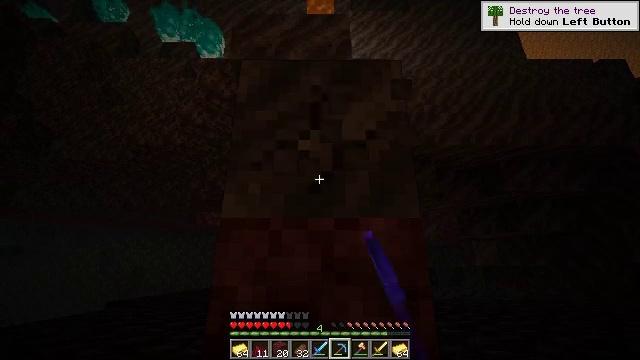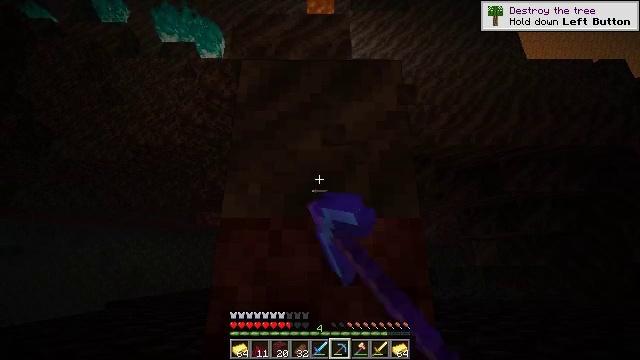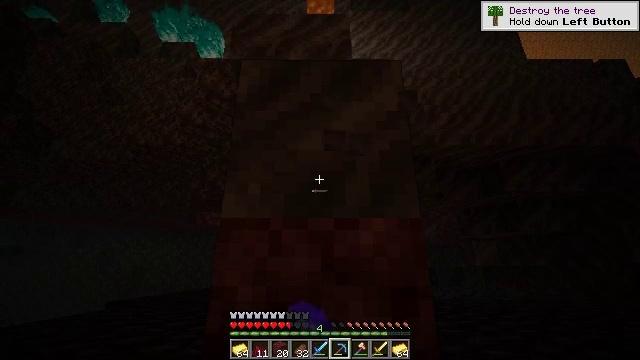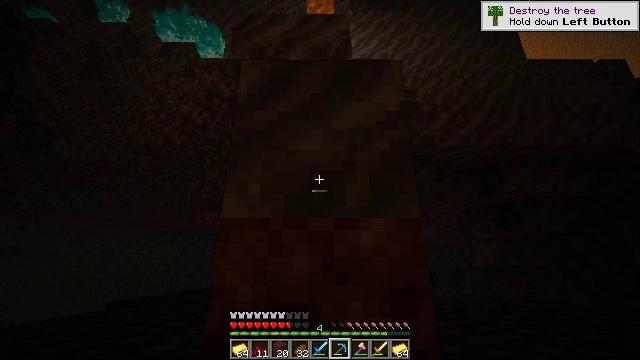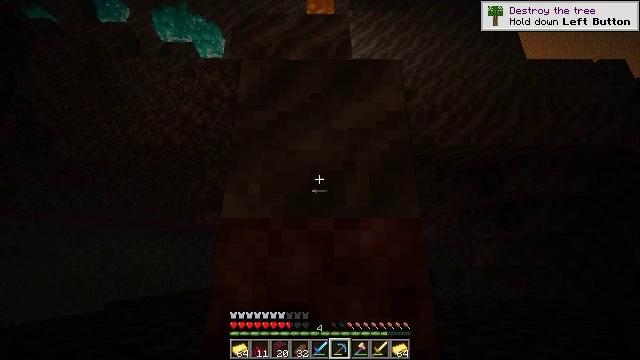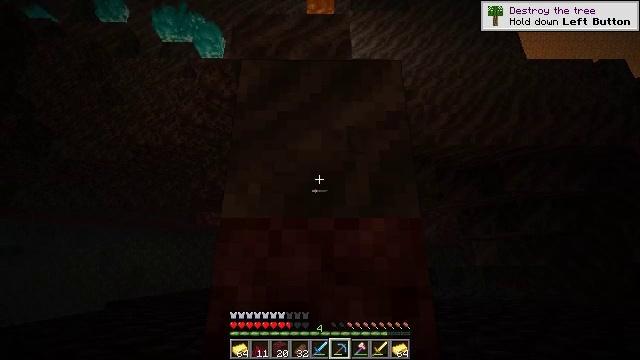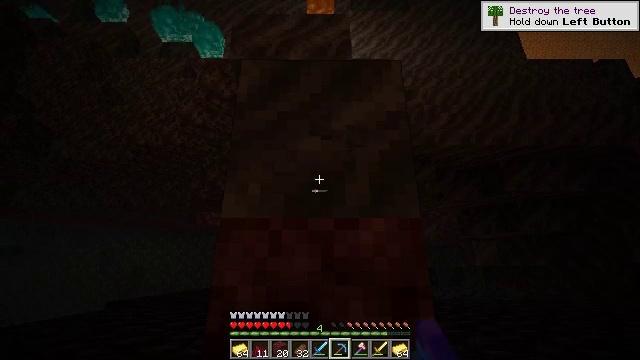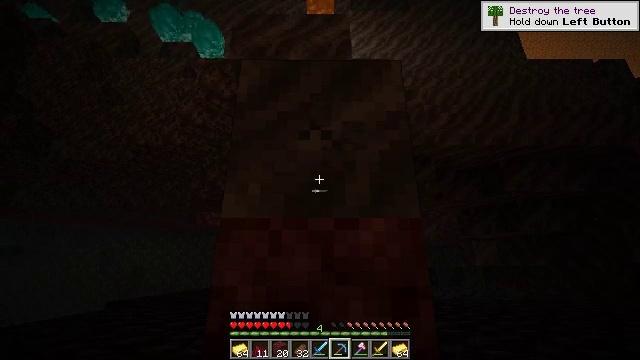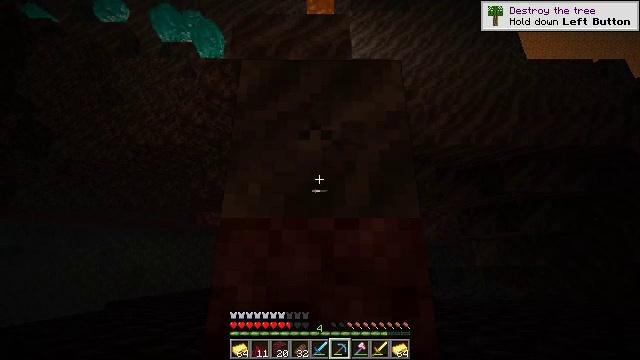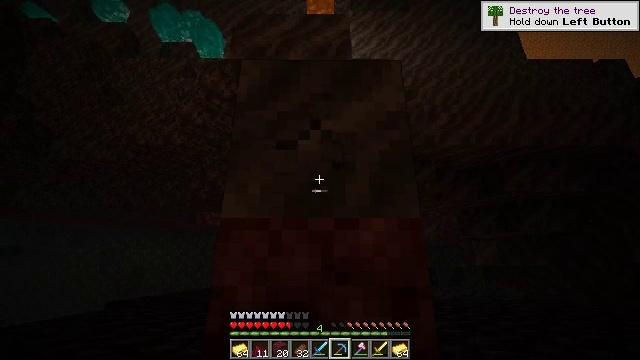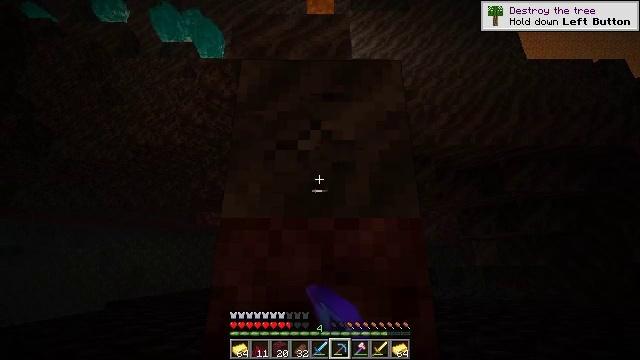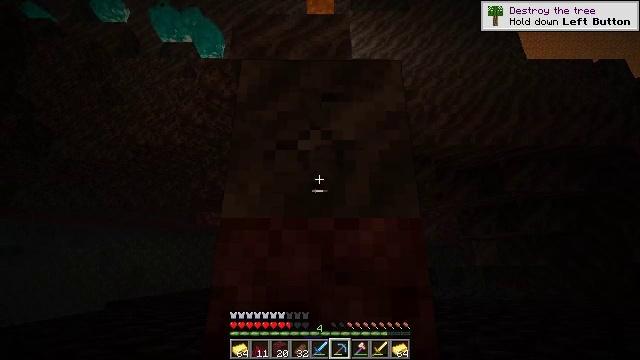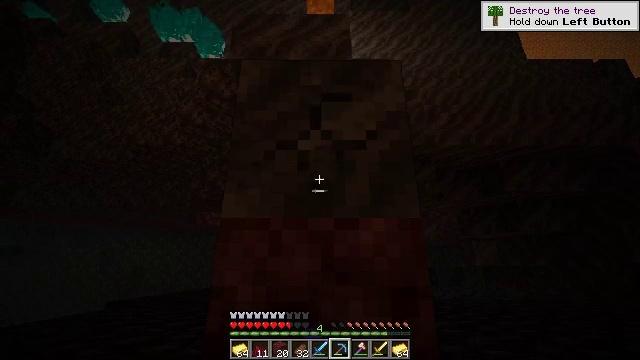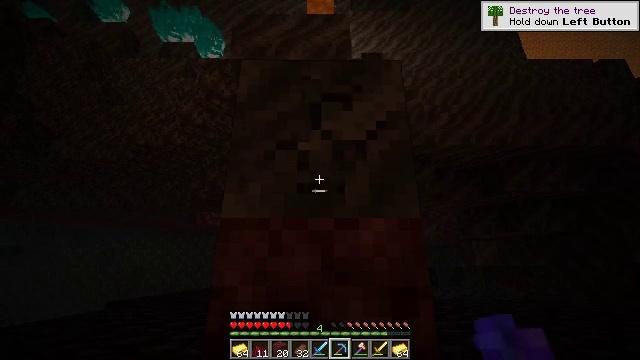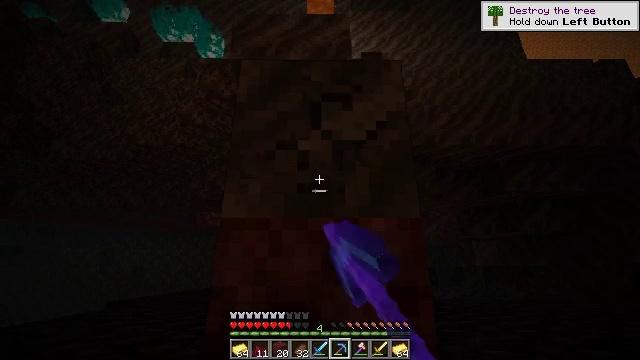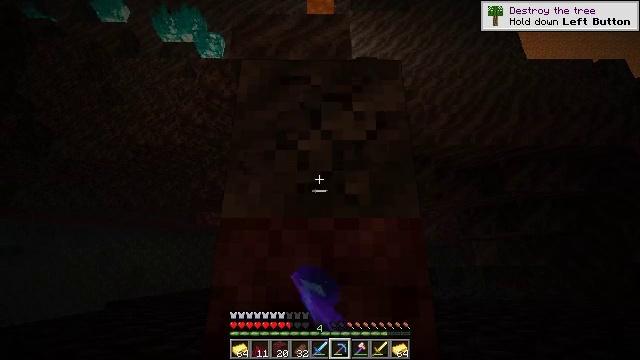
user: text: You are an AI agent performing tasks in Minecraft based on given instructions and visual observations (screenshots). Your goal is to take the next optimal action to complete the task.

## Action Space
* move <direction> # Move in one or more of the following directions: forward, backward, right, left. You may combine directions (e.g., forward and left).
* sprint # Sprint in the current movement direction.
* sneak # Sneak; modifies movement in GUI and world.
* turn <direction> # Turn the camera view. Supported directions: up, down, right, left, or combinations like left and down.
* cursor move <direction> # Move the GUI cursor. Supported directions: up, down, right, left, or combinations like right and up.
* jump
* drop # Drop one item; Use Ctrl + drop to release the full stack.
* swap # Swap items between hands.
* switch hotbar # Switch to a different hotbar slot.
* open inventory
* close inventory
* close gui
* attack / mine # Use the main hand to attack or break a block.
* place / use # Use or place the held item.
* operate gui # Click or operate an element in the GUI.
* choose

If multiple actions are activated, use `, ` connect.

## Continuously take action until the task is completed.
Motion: motion action
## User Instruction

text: Collect soul soil from the ground.
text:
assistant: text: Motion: sneak
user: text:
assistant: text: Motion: sneak
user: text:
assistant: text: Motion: sneak
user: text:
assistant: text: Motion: sneak
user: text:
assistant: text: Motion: sneak, attack / mine
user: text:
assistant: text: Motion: sneak, attack / mine
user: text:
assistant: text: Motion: sneak, attack / mine
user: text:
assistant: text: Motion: sneak, attack / mine
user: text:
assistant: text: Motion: sneak, attack / mine
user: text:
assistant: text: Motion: sneak, attack / mine
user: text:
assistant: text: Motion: sneak, attack / mine
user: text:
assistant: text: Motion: sneak, attack / mine
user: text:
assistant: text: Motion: sneak, attack / mine
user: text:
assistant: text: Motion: sneak, attack / mine
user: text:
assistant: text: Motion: sneak, attack / mine
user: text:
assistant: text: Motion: sneak, attack / mine
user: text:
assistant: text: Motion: sneak, attack / mine
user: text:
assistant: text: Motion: sneak, attack / mine
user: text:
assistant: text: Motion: sneak, attack / mine
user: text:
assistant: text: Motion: sneak, attack / mine
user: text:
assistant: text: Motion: sneak, attack / mine
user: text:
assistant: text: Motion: sneak, attack / mine
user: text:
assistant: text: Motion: sneak, attack / mine
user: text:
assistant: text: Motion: sneak, attack / mine